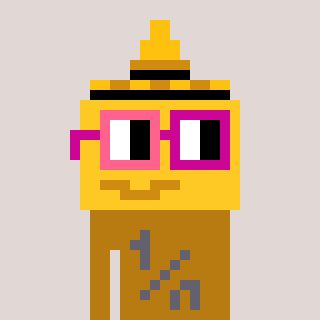
a pixel art character with square pink and red glasses, a mustard-shaped head and a gold-colored body on a warm background